Question: I need a video screen and under the video play, I want to show two lines of text like below.

For that I am using following code.
'''
public final class PlayVideoScreen extends MainScreen {
private Player player;
private VideoControl videoControl;
public PlayVideoScreen() {
// ms.setTitle(new LabelField("Let's play some video..."));
LabelField lf = new LabelField("Video Play");
try {
// Create a new Player pointing to the video file.
// This can use any valid URL.
player = javax.microedition.media.Manager
.createPlayer("file:///SDCard/BlackBerry/videos/sample.avi");
player.realize();
// Create a new VideoControl.
videoControl = (VideoControl) player.getControl("VideoControl");
// Initialize the video mode using a Field.
Field videoField = (Field) videoControl.initDisplayMode(
VideoControl.USE_GUI_PRIMITIVE,
"net.rim.device.api.ui.Field");
add(videoField);
VolumeControl volume = (VolumeControl) player
.getControl("VolumeControl");
volume.setLevel(30);
player.start();
// Set the video control to be visible.
// videoControl.setVisible(true);
} catch (MediaException me) {
Dialog.alert(me.toString());
} catch (IOException ioe) {
Dialog.alert(ioe.toString());
}
add(lf);
LabelField lf2 = new LabelField("How r you?");
add(lf2);
}
public boolean onClose() {
// Clean up the player resources.
player.close();
videoControl.setVisible(false);
close();
return true;
}
}
'''
Now what is may be the height of video, the view is taking scroll and the text is only visible after scrolling. I am using a device of screen size 320X240px. I have even test with a video of 320X150px. But the text is not visible without scrolling, although there is lots of free space above and bottom of the video. What is problem in my code? How to solve it?
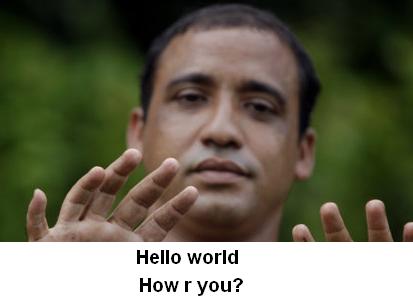
Answer: There are several ways to solve your issue. The easiest in your case is to use the <URL> which sets the contents of this screen's status section.
Instead of adding the 'LabelField's directly, add them in the following way:
'''
VerticalFieldManager vfm = new VerticalFieldManager();
vfm.add(lf);
vfm.add(lf2);
setStatus(vfm);
'''
An alternative solution would be to layout and positions the child field by yourself. In order to do so, you can override 'sublayout()' of the PlayVideoScreen or introduce another manager ('VerticalFieldManager'), add all fields (video and labels) to it and override its 'sublayout()' method.
Below is your code with the aforementioned modifications
'''
public PlayVideoScreen() {
super(NO_VERTICAL_SCROLL);
// ms.setTitle(new LabelField("Let's play some video..."));
final LabelField lf = new LabelField("Video Play");
try {
// Create a new Player pointing to the video file.
// This can use any valid URL.
player = javax.microedition.media.Manager
.createPlayer("file:///SDCard/BlackBerry/videos/sample.avi");
player.realize();
// Create a new VideoControl.
videoControl = (VideoControl) player.getControl("VideoControl");
// Initialize the video mode using a Field.
final Field videoField = (Field) videoControl.initDisplayMode(
VideoControl.USE_GUI_PRIMITIVE,
"net.rim.device.api.ui.Field");
VolumeControl volume = (VolumeControl) player
.getControl("VolumeControl");
volume.setLevel(30);
player.start();
// Set the video control to be visible.
// videoControl.setVisible(true);
final LabelField lf2 = new LabelField("How r you?");
VerticalFieldManager vfm = new VerticalFieldManager(NO_VERTICAL_SCROLL) {
protected void sublayout(int maxWidth, int maxHeight) {
int heightLeft = maxHeight;
// layout the children fields
layoutChild(lf, maxWidth, heightLeft);
heightLeft -= lf.getHeight();
layoutChild(lf2, maxWidth, heightLeft);
heightLeft -= lf2.getHeight();
layoutChild(videoField, maxWidth, heightLeft);
// position the children fields
int yPos = 0;
setPositionChild(videoField, 0, yPos);
yPos += videoField.getHeight();
setPositionChild(lf, 0, yPos);
yPos += lf.getHeight();
setPositionChild(lf2, 0, yPos);
setExtent(maxWidth, maxHeight);
};
};
vfm.add(videoField);
vfm.add(lf);
vfm.add(lf2);
add(vfm);
} catch (MediaException me) {
Dialog.alert(me.toString());
} catch (IOException ioe) {
Dialog.alert(ioe.toString());
}
}
'''